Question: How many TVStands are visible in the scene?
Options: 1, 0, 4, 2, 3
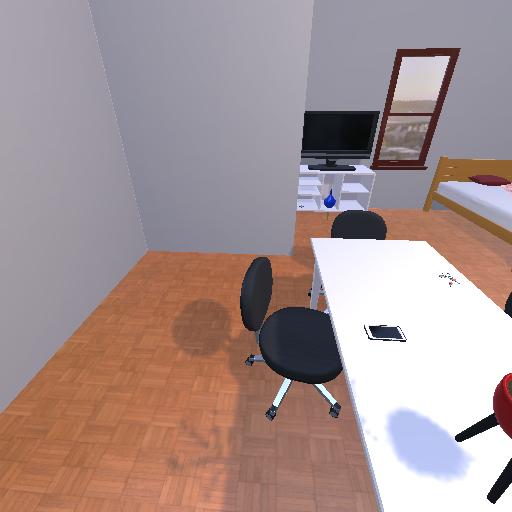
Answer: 1